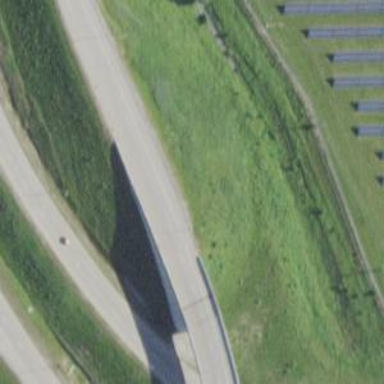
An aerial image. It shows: Motorway with embankment.